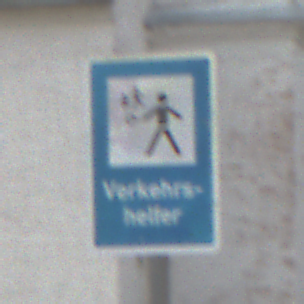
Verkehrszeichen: Verkehrshelfer
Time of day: MorningAfternoon
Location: Outdoor (Nature)
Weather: PartlyCloudy
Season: Autumn
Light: Natural